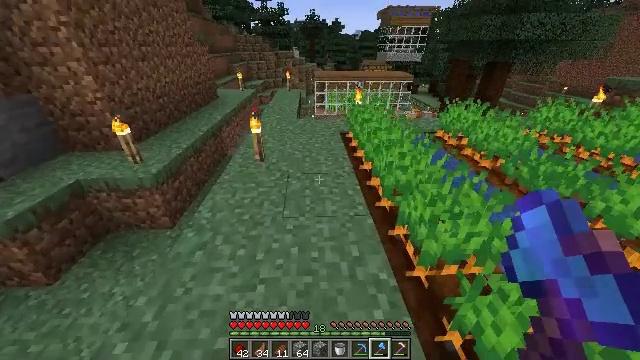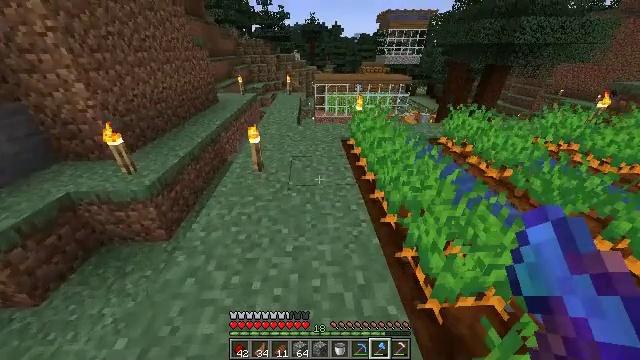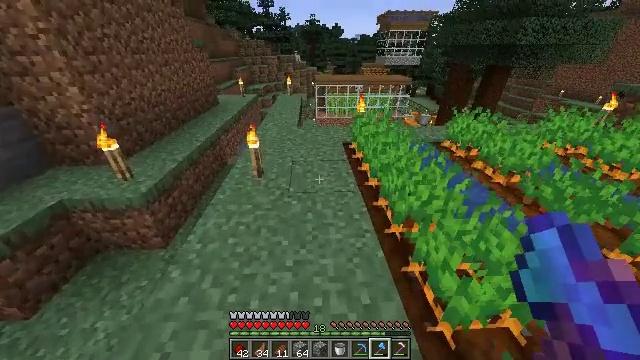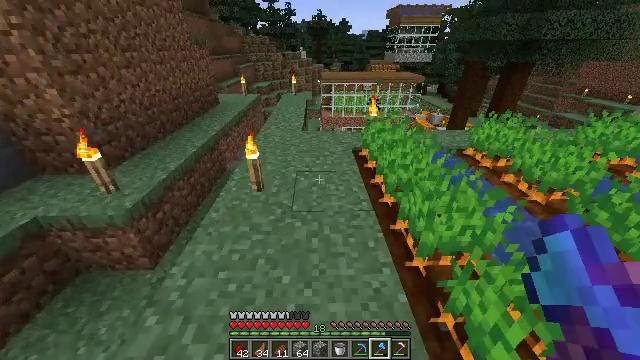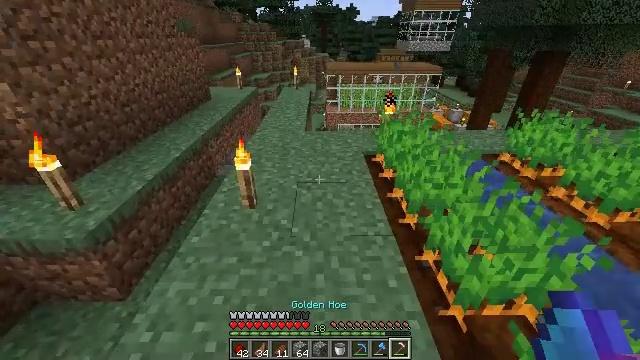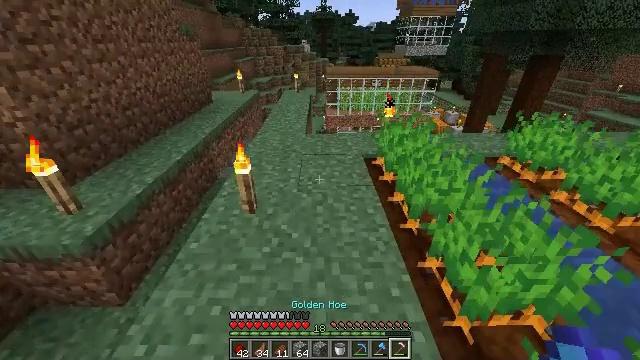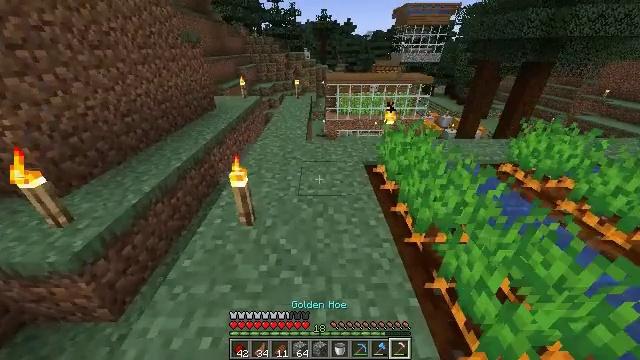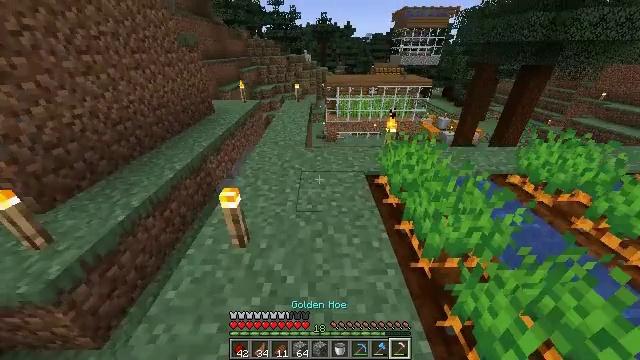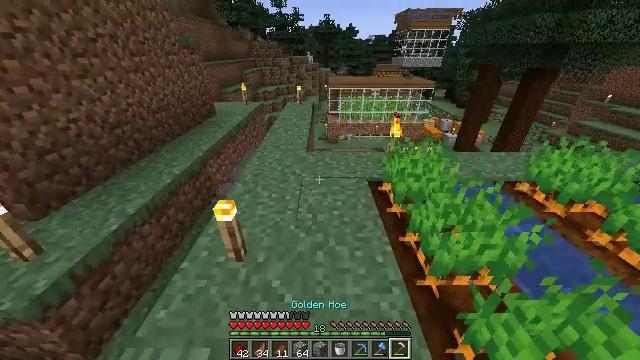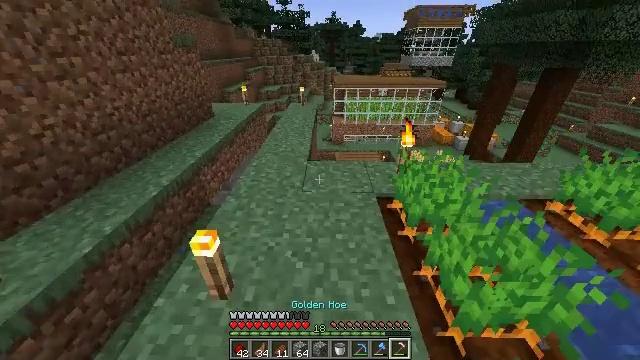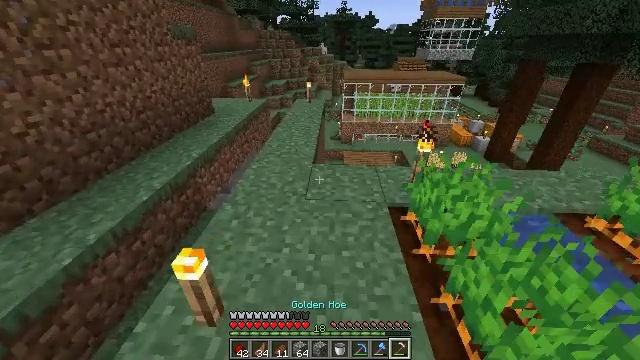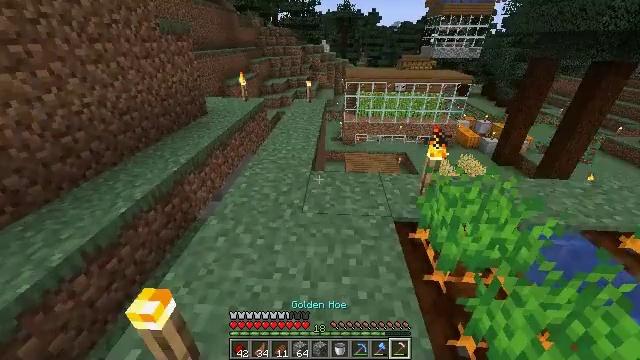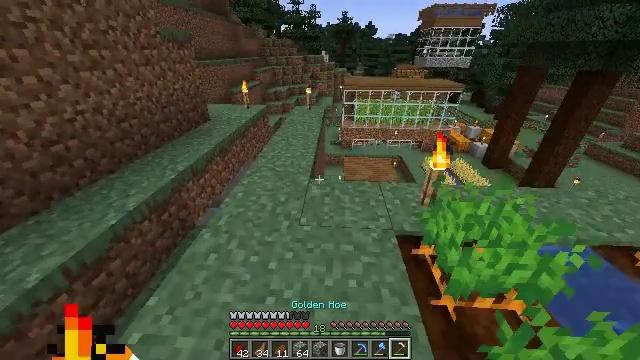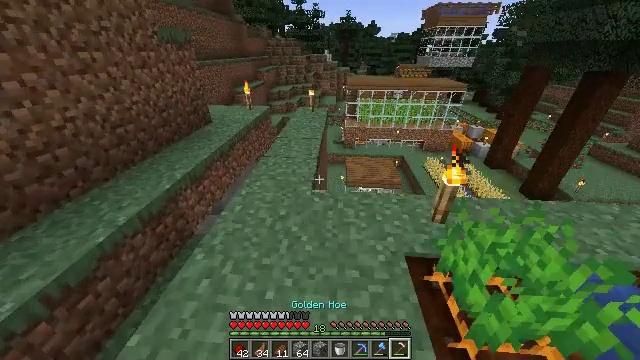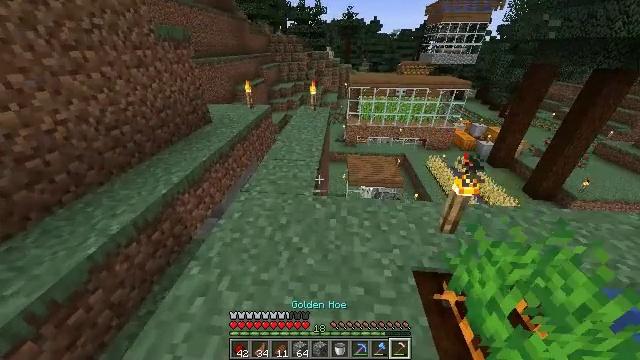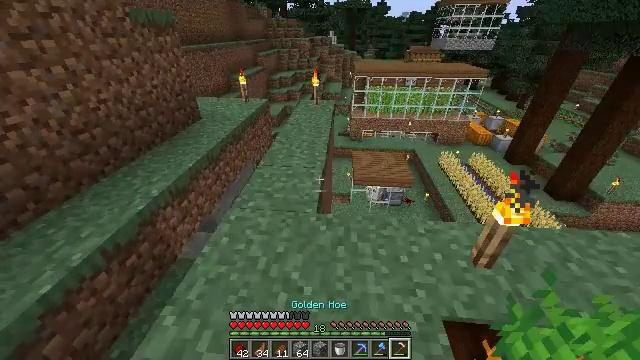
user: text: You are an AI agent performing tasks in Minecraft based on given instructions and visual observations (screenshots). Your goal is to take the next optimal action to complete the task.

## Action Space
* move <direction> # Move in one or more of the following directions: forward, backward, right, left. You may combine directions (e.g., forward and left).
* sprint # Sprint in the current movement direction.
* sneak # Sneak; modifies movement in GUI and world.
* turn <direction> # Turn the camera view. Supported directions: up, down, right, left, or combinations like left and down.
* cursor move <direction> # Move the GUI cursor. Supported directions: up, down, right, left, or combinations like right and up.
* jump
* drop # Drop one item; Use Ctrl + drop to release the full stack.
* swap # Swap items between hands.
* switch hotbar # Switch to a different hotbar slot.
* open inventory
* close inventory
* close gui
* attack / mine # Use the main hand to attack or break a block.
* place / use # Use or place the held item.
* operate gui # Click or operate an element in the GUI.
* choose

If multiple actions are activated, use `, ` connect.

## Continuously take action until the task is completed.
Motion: motion action
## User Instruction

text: Break the mature wheat plants.
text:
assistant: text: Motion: move forward
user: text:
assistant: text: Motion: move forward
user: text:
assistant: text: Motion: move forward, turn left
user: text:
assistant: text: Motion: move forward, turn left
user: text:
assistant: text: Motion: move forward
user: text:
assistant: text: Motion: move forward
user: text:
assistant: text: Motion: move forward
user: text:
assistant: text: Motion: move forward
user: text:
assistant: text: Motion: move forward, turn left
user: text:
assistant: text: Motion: move forward, turn left
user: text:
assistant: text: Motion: move forward, sprint
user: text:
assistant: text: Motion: move forward, sprint
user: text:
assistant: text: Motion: move forward, sprint
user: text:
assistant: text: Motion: move forward, sprint
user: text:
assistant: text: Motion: move forward, sprint, turn down
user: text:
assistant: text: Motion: move forward, turn left and down
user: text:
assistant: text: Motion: move forward, turn left and down
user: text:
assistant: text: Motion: move forward, turn left
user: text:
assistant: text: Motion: move forward
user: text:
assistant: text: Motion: move forward
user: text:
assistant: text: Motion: move forward, turn right
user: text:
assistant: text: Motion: move forward, turn right and down
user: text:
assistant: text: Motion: move forward, turn right and down
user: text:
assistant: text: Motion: move forward, turn down
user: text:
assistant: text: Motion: turn left and down
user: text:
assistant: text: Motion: turn left and down
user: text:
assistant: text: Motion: turn left
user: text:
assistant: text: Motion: no_op
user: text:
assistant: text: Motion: no_op
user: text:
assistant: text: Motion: turn right and down